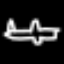
Label: airplane